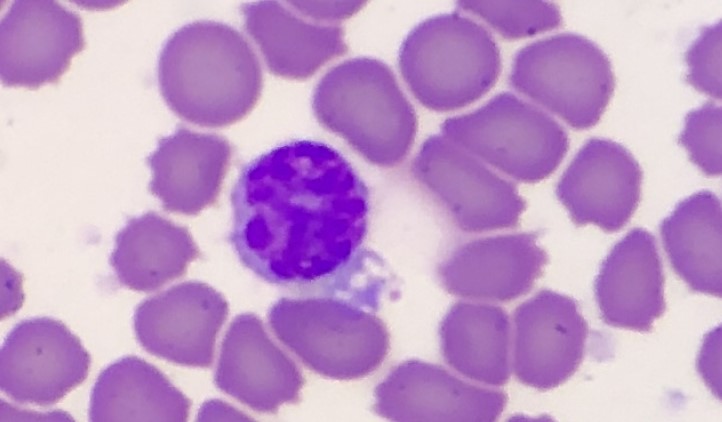
White blood cell type: Lymphocyte